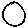
Label: circle